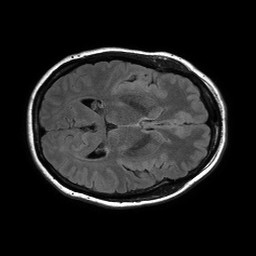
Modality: FLAIR
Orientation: axial
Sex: female
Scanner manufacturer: philips
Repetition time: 11 s
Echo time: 0.125 s